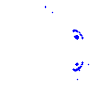
Particle: pion